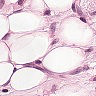
Metastatic tissue present: yes